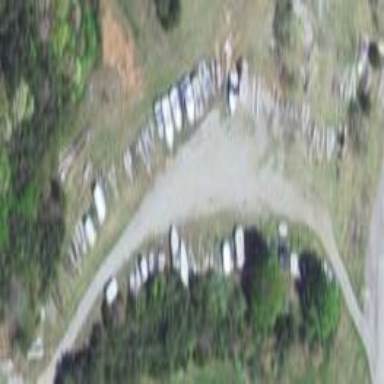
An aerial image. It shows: Boat storage area.